Interaction volume radius: 10 \u00c5
Interaction volume height: 15 \u00c5
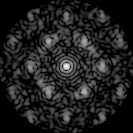
Disorder parameter: 0.5748